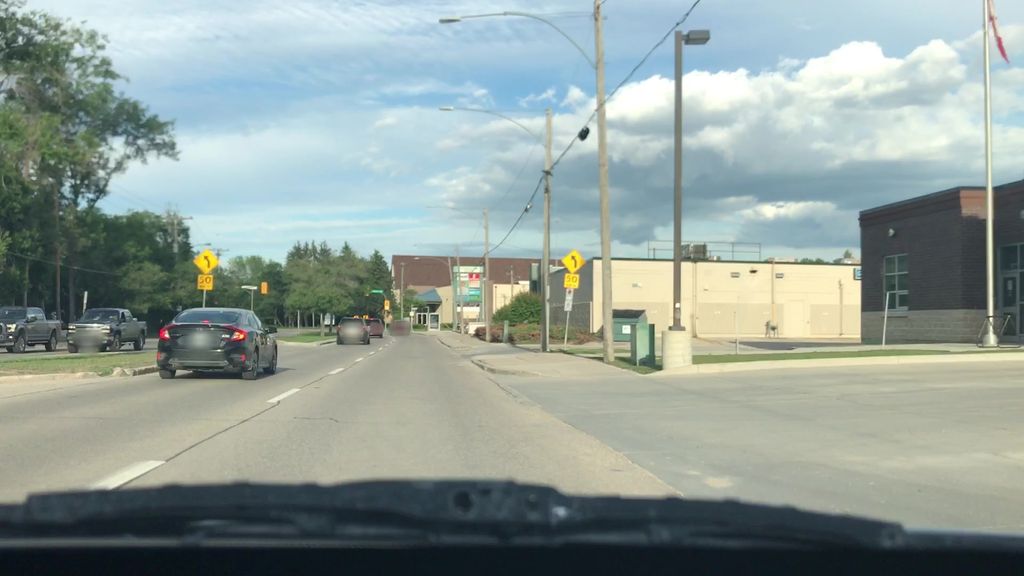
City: winnipeg